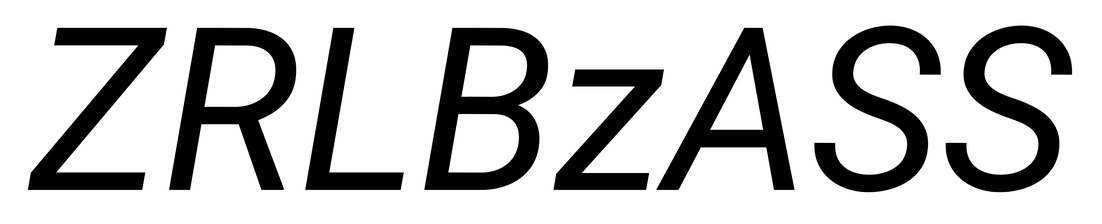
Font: Roboto-Italic_Italic